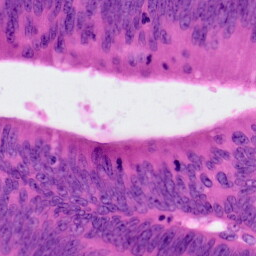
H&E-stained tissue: Colon